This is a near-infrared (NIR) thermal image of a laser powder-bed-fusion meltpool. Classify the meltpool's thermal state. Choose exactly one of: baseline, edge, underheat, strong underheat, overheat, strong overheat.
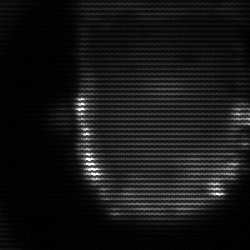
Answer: baseline